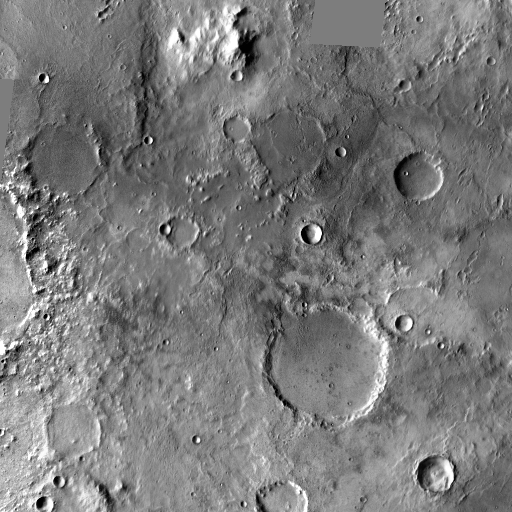
Crater classes present: Background, Other, Layered, Buried, Secondary